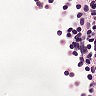
Metastatic tissue present: no